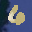
Label: 6